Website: lowes
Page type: payment
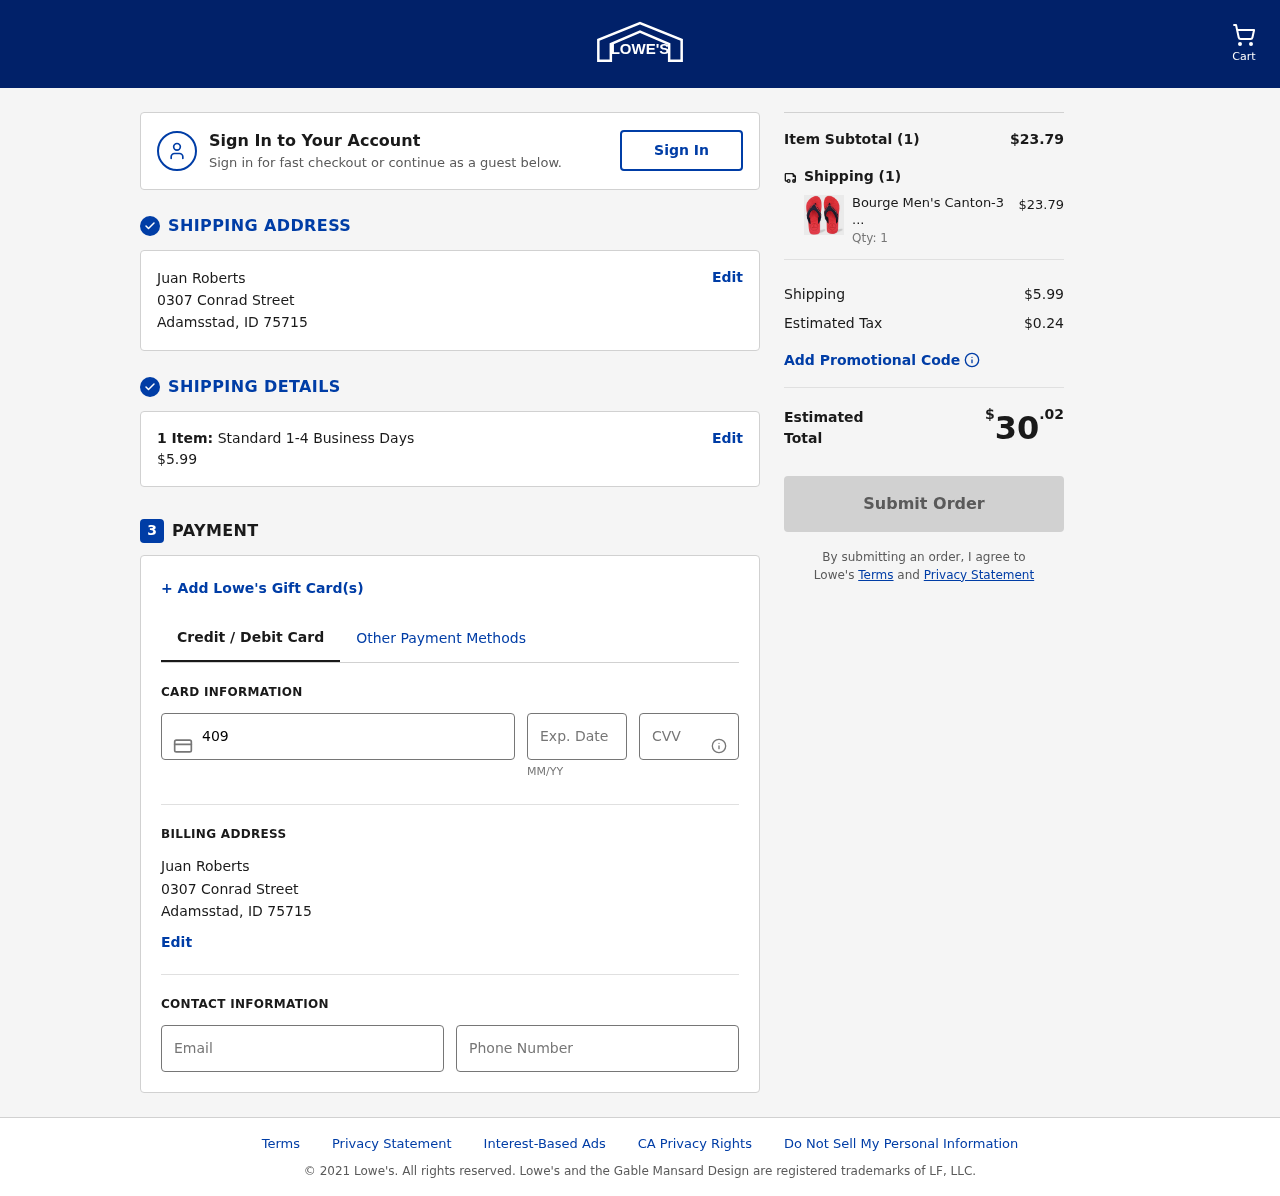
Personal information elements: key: PII_CARD_CVV
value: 844
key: PII_CARD_EXPIRY
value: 02/28
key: PII_CARD_NUMBER
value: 4093 4212 5885 0351
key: PII_CITY
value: Adamsstad
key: PII_EMAIL
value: juan_roberts@yahoo.com
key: PII_FULLNAME
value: Juan Roberts
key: PII_PHONE
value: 7978370944
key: PII_POSTCODE
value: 75715
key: PII_STATE_ABBR
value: ID
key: PII_STREET
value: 0307 Conrad Street
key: PII_FULLNAME2
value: Juan Roberts
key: PII_CITY2
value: Adamsstad
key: PII_STATE_ABBR2
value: ID
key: PII_POSTCODE_FULL
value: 75715
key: PII_POSTCODE_NUMERIC
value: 75715
Product elements: key: PRODUCT1_NAME
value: Bourge Men's Canton-3 Red Flip Flops-8 UK (42 EU) (9 US) (Canton-3-08)
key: PRODUCT1_PRICE
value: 23.79
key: PRODUCT1_QUANTITY
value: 1
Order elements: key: ORDER_NUM_ITEMS
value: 1
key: ORDER_SHIPPING_COST
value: $5.99
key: ORDER_NUM_ITEMS2
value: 1
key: ORDER_SUBTOTAL
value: $23.79
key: ORDER_NUM_ITEMS3
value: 1
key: ORDER_SHIPPING_COST2
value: $5.99
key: ORDER_TAX
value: $0.24
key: ORDER_TOTAL
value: $30.02